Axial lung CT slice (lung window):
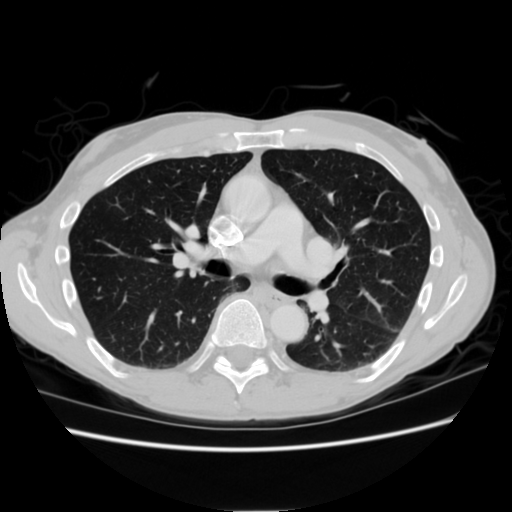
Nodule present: no